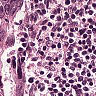
Metastatic tissue present: yes